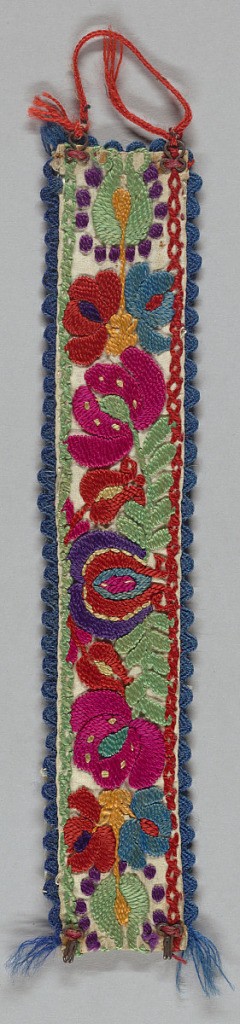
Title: Band
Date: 19th century
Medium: linen, silk, wool, steel Technique: embroidered
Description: White linen with embroidery of fruit with a flower spray on either side. Edged with rickrack braid. Two steel hooks and eyes with a chain of wool between eyes.